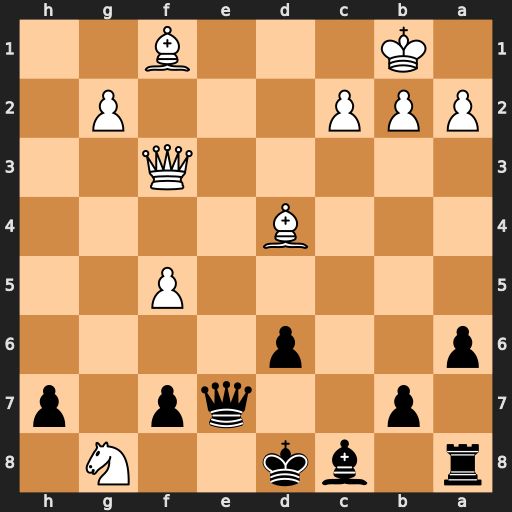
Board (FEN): r1bk2N1/1p2qp1p/p2p4/5P2/3B4/5Q2/PPP3P1/1K3B2
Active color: b
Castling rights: -
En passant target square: -
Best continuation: Qe1+ Qd1 Qxd1#